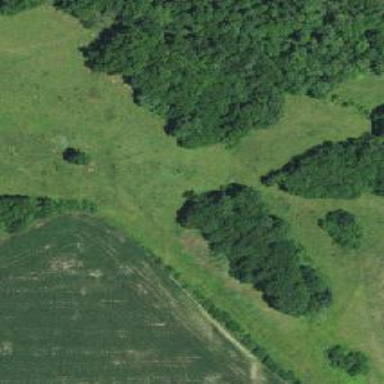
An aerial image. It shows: Deciduous broadleaved woodland.